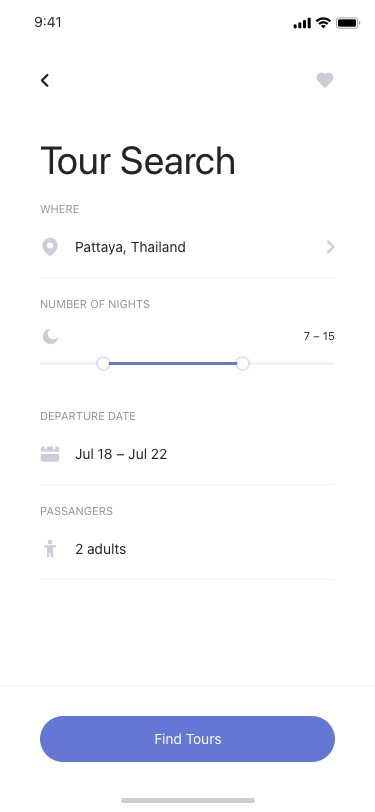
Text in this UI design:
PASSANGERS
DEPARTURE DATE
7 – 15
NUMBER OF NIGHTS
WHERE
Tour Search